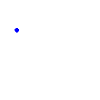
Particle: kaon